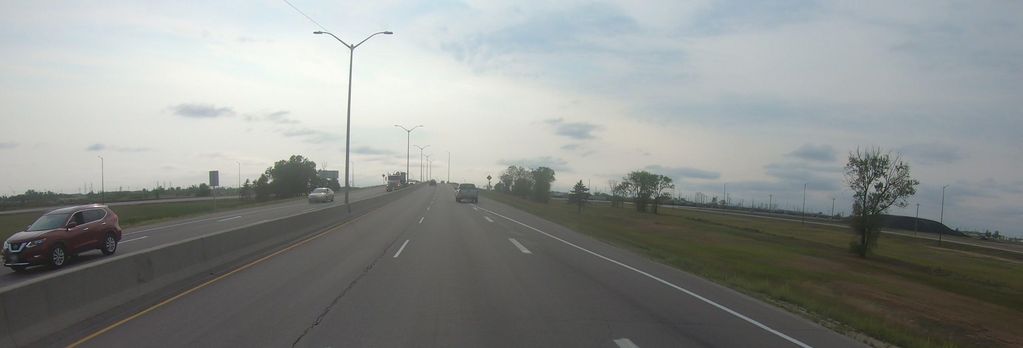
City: winnipeg